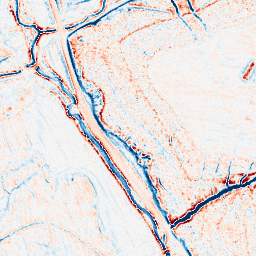
Category: edge_preserving
Decomposition family: anisotropic_diffusion
Decomposition parameters: iterations: 20
kappa: 100
gamma: 0.1
Upsampling method: sinc_blackman
Upsampling parameters: scale: 2
kernel_size: 16
Upsampling scale: 2